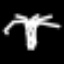
Label: palm tree